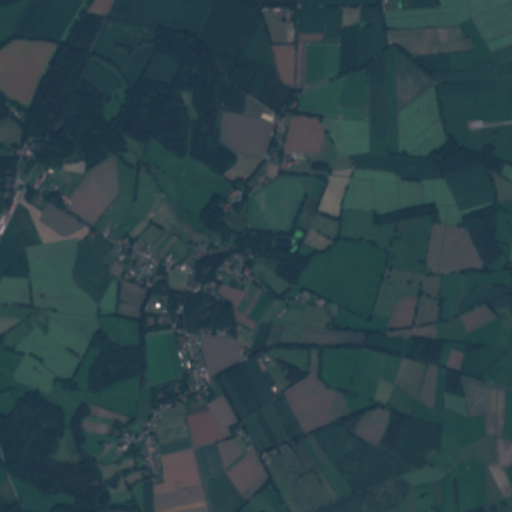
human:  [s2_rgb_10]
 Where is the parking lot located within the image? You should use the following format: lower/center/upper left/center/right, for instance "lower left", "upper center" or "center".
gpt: The parking lot is located in the upper left of the image.
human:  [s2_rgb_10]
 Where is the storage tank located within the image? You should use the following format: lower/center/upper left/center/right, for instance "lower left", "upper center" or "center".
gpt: The storage tank is located in the upper right of the image.
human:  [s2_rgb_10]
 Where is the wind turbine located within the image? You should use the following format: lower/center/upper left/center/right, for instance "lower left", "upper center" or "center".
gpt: The wind turbine is located in the upper right of the image.
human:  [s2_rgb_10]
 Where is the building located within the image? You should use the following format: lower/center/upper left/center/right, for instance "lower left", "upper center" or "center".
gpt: There is no building in the image.